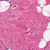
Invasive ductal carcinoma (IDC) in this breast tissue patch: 0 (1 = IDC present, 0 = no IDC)